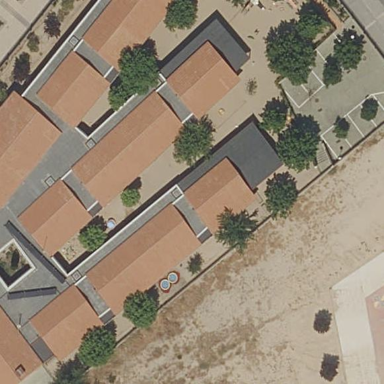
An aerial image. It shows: Kindergarten surrounded by fence.